Aerial crown-view tile of a tropical tree (Barro Colorado Island, Panama), acquired 20241216:
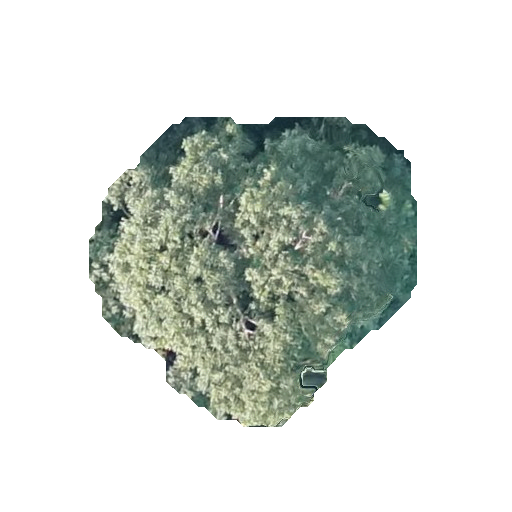
Species: Astronium graveolens
GBIF accepted scientific name: Astronium graveolens
Crown area: 109.018 m²